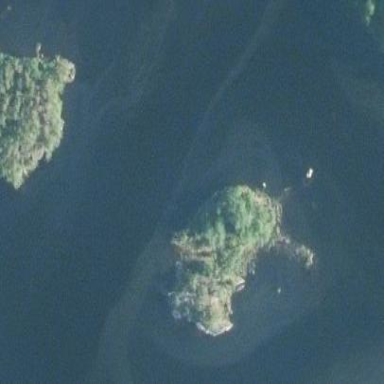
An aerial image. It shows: Islet covered with woodland.